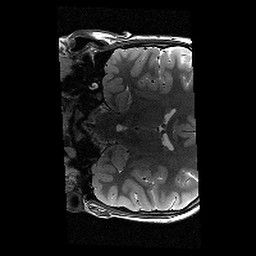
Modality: T2w
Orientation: coronal
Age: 12
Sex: male
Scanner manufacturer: siemens
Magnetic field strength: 3 T
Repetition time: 9.23 s
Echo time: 0.067 s